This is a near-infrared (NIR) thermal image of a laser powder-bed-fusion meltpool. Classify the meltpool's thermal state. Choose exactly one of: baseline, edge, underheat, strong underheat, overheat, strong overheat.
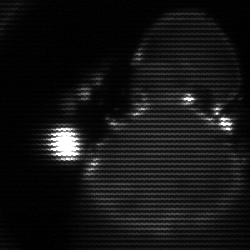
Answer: edge